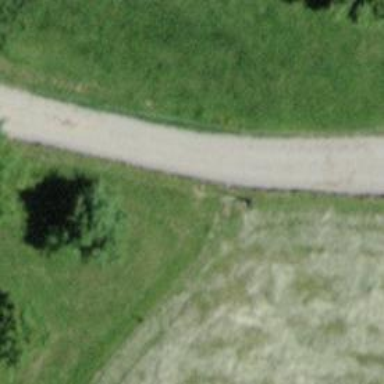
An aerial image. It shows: Service road with grade2 tracktype.